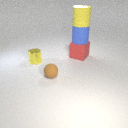
large red rubber cube below large blue rubber cylinder